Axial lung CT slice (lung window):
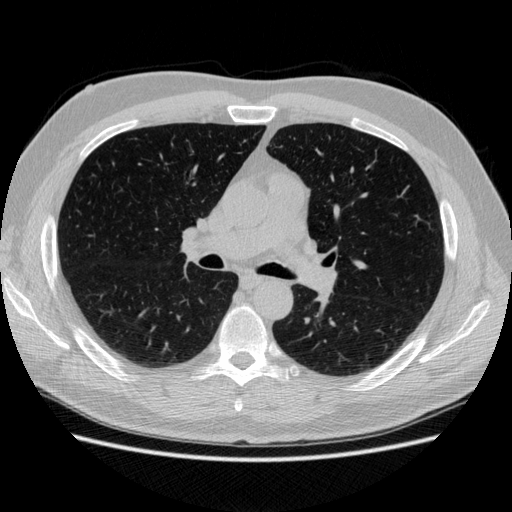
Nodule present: no